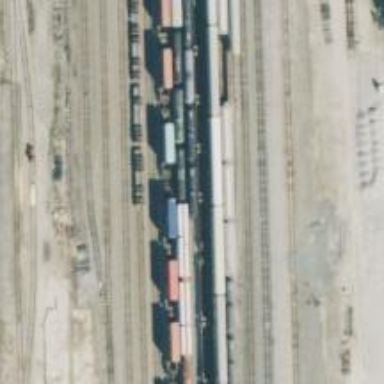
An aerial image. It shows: View of railway yard.